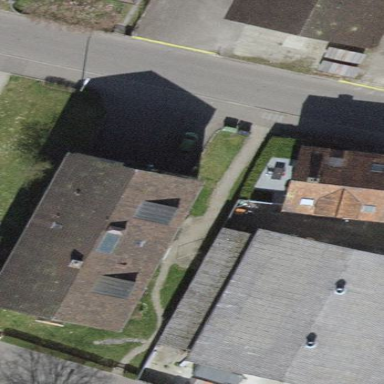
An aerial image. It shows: Industrial building with tile roof.